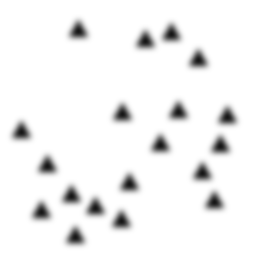
Squares: 0
Triangles: 19
Stars: 0
Total shapes: 19